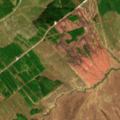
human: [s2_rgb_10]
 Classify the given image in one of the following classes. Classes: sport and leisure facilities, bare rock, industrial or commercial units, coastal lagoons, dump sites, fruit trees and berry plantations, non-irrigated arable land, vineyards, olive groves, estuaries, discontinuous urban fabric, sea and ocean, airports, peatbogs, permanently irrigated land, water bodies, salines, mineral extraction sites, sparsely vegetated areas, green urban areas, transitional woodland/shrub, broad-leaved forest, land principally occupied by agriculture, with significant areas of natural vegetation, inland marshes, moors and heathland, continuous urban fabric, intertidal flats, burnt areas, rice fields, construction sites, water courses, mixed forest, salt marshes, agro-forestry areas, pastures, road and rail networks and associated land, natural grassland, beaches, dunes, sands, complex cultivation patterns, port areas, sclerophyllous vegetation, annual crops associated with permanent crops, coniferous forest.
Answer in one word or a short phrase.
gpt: coniferous forest, transitional woodland/shrub, peatbogs